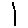
Label: line